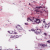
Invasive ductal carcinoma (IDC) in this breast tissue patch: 1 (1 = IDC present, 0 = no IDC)